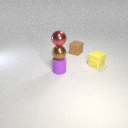
small red metal sphere above small purple rubber cylinder